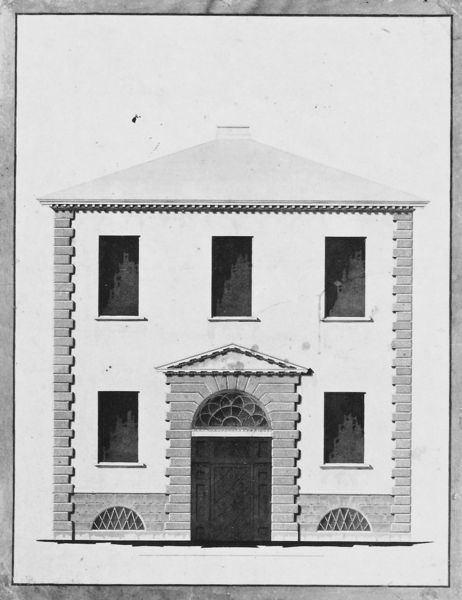
Titel: Wohnhaus in Altona, Palmaille 118, Straßenfront
Künstler: Christian Frederik Hansen
Institution: Kopenhagen, Kunstakademie
Schlagwörter: weiß, fenster, hell, schwarz, tür, zeichnung, dach, gebäude, haus, ornament, architektur, stein, klassizismus, front, frontal, schräg, kamin, papier, bogen, fassade, giebel, mauer, ziegel, graphik, türe, symmetrie, ornamente, deutsch, tor, bögen, eingang, medaillon, druck, schwarzweiss, entwurf, portal, risalit, rosette, plan, toskana, klenze, aufriss, attika, zahnschnitt, thermenfenster, bossierung, seitenriss, projekt, schormstein